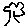
Label: tree